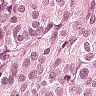
Metastatic tissue present: yes